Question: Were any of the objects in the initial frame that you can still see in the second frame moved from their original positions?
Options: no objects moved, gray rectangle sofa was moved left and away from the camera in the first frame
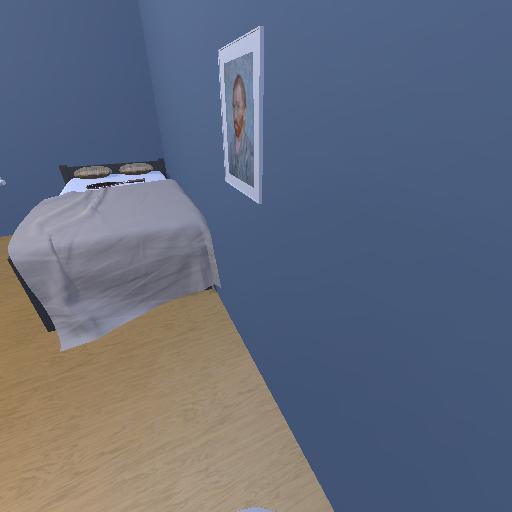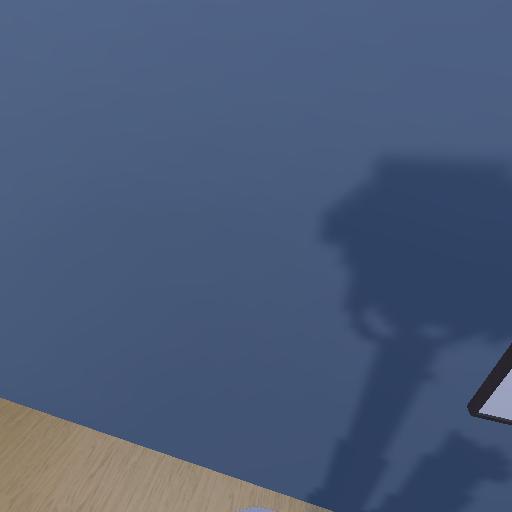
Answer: no objects moved